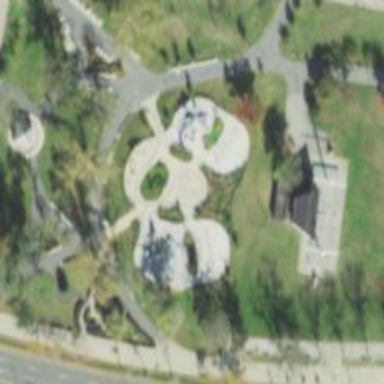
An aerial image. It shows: Playground designed with playground theme on leisure land.